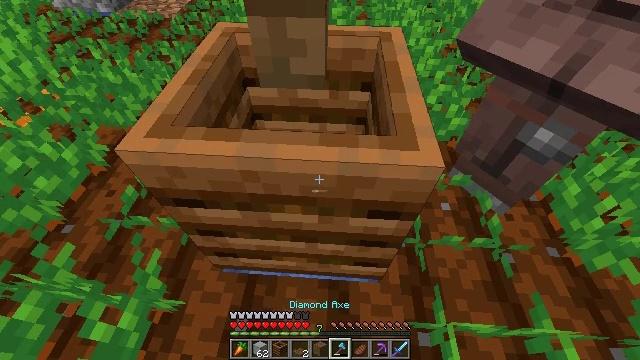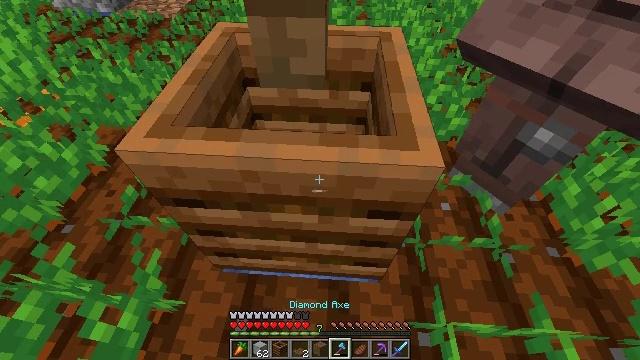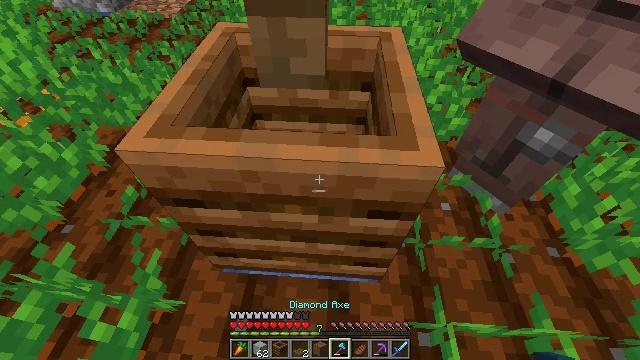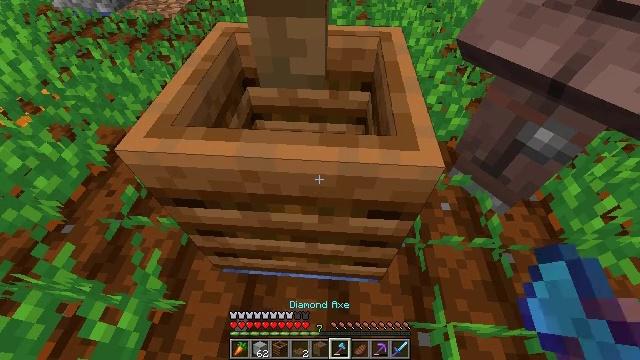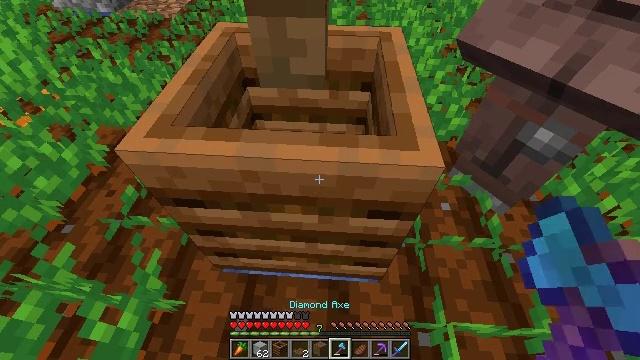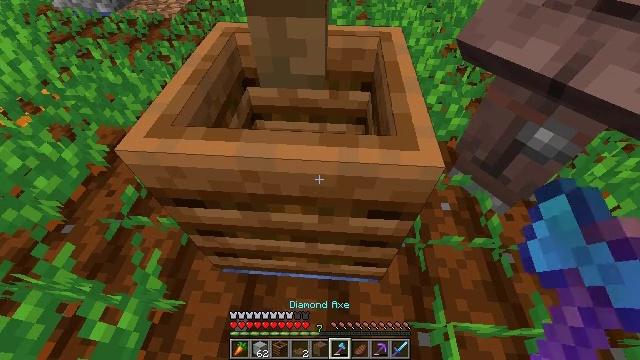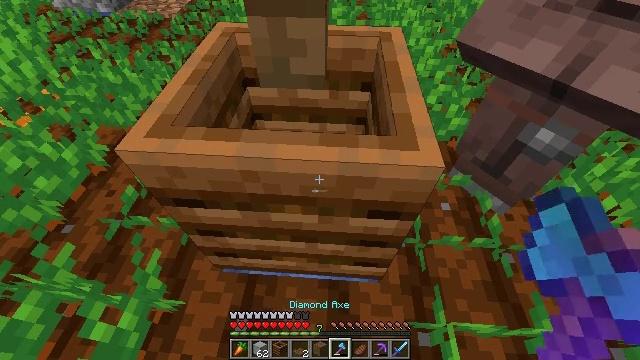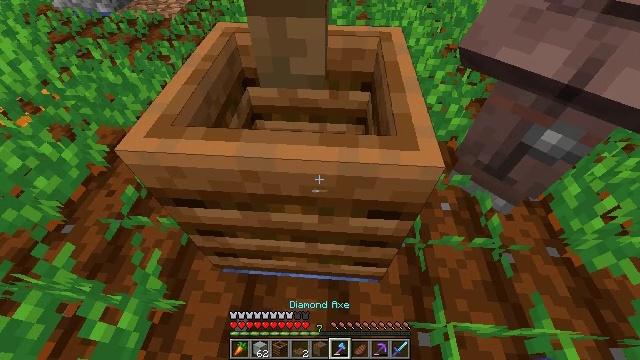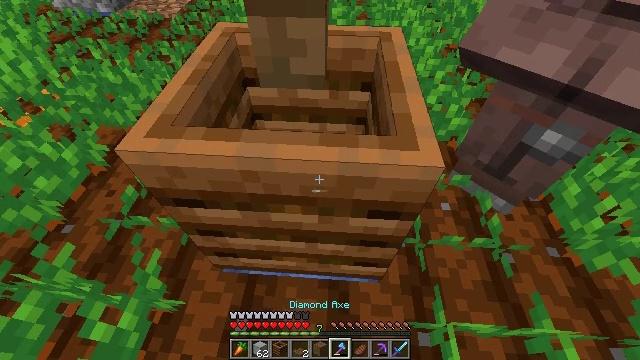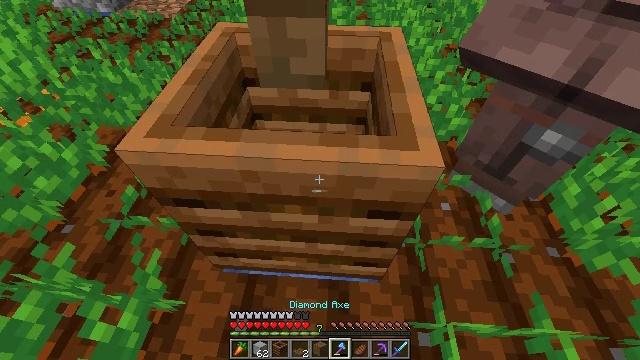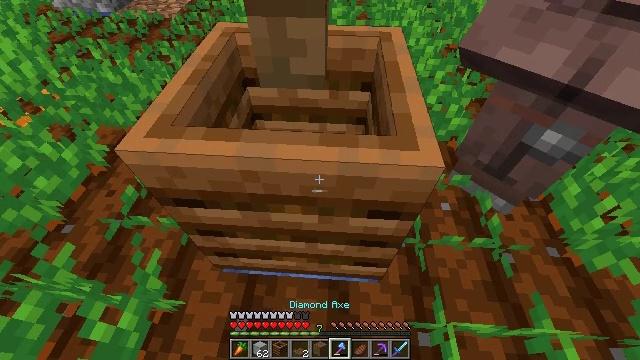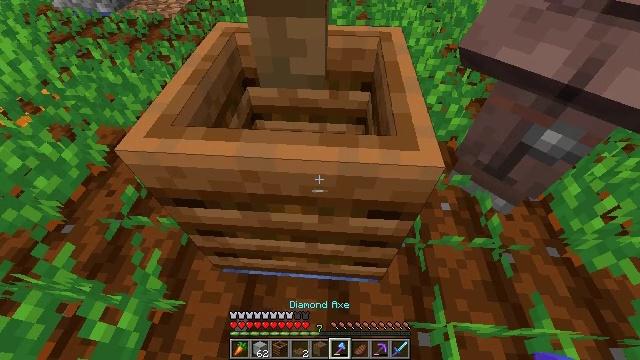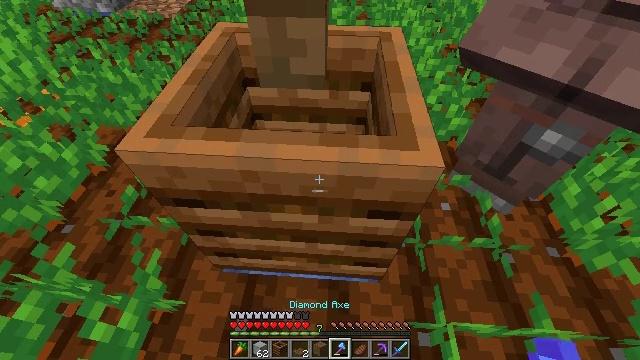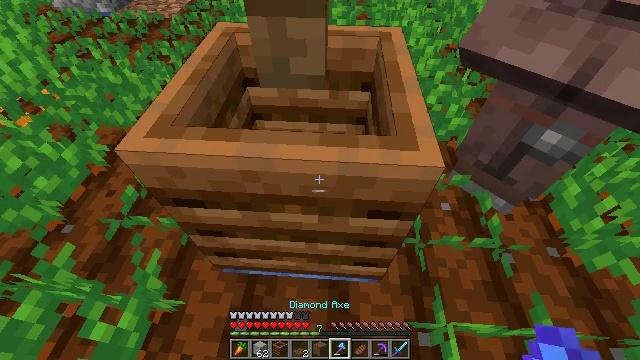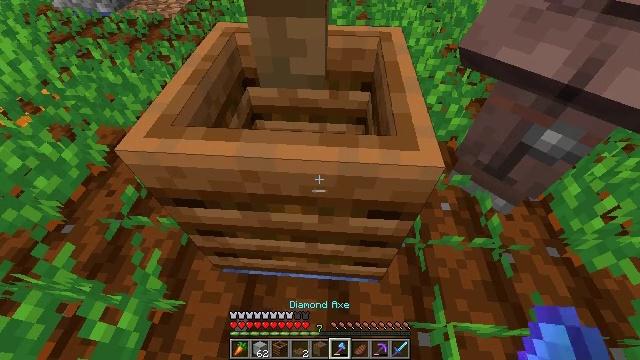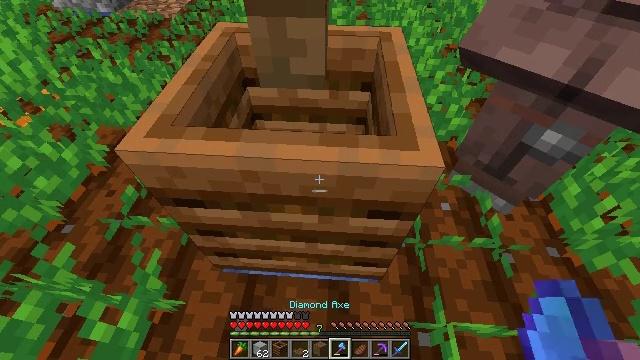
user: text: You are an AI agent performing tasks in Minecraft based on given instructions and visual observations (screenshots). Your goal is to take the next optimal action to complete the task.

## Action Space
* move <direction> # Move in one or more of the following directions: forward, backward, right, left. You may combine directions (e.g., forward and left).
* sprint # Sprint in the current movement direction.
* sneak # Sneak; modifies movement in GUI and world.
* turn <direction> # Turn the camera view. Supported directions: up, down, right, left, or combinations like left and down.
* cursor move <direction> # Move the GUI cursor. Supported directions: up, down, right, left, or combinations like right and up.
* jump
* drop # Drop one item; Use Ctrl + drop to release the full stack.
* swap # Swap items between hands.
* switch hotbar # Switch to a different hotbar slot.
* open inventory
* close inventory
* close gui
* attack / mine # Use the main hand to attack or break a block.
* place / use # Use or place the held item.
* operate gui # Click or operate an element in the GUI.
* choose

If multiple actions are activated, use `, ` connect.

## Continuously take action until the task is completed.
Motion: motion action
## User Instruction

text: Mine the spruce fence.
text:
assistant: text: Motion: no_op
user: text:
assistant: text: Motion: no_op
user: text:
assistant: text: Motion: no_op
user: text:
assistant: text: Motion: no_op
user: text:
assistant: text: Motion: no_op
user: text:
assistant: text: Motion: no_op
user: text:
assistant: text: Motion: no_op
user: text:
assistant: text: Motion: no_op
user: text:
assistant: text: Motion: no_op
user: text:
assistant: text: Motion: no_op
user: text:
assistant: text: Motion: no_op
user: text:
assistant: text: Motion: no_op
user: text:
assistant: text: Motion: no_op
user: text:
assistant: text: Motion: no_op
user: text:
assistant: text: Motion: no_op
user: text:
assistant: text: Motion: turn right and up
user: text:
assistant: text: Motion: turn right and up
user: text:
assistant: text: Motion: turn right and up
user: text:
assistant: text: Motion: turn right and up
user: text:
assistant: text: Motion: turn right and up
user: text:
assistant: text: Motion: no_op
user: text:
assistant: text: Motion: no_op
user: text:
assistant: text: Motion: no_op
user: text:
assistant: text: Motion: no_op
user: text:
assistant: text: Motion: no_op
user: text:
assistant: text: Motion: no_op
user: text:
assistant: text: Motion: no_op
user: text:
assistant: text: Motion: no_op
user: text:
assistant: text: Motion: no_op
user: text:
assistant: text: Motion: no_op